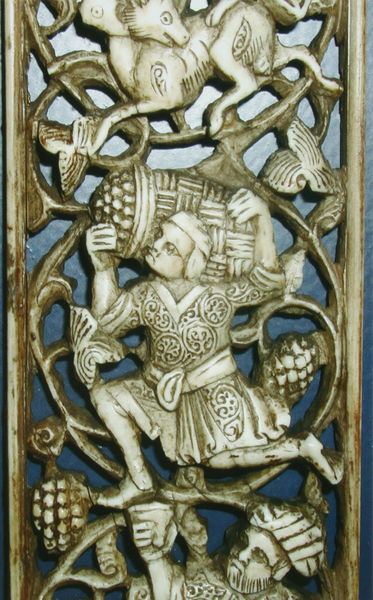
Titel: Detail eines Elfenbeinrahmens, fatimidisch, aus Ägypten
Standort: Berlin
Institution: Museum für Islamische Kunst
Schlagwörter: blau, hand, kampf, mann, weiß, wolf, menschen, braun, fenster, glas, grau, holz, hut, köpfe, männer, schmuck, tür, gürtel, hund, hunde, obst, schloss, tier, tiere, tuch, muster, ornament, rock, bart, mütze, wand, kleidung, kragen, mensch, rahmen, stein, tragen, vögel, gehen, gitter, figur, gewand, kelch, blatt, girlande, pflanze, england, gebeugt, schulter, schultern, pferd, frucht, früchte, ranken, trauben, schärpe, kopfbedeckung, relief, bein, haltung, ernte, last, figuren, wein, detail, floral, ornamente, verzierung, streifen, korb, metall, bronze, plastik, bauer, foto, knochen, becher, eisen, gefäß, lamm, fuss, orient, orientalisch, asien, kupfer, knien, fass, schuh, bekleidung, ranke, schnitzerei, weintrauben, verschlungen, lastenträger, mittelalter, romanik, gurt, beere, traube, hopfen, dolde, reben, weinrebe, ornamentik, rebstock, tunika, turban, miniatur, träger, ziege, abgerundet, islam, durchbrochen, pflanzenornamentik, schnitzwerk, fische, elfenbein, lese, weinlese, weinranke, monster, groteske, weinbau, weinreben, winzer, grotteske, stele, wans, türke, osmanen, huftier, kimono, dolden, schmiedekunst, traubenernte, weinernte, oreint, baccus, pflanzenranken, gürzel, weinbecher, relieg, keltern, gland, #relief, weintraubenernte